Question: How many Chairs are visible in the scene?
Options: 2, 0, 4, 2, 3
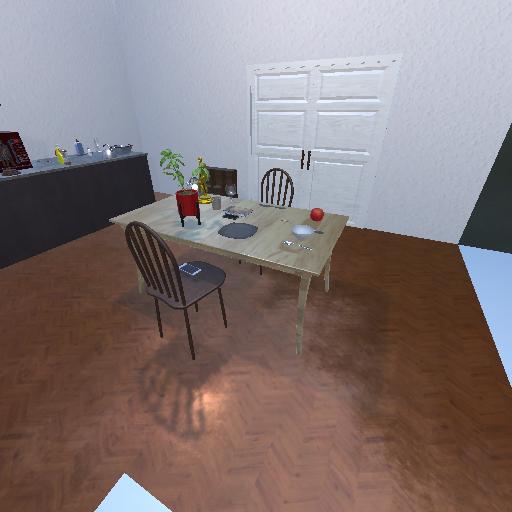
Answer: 2